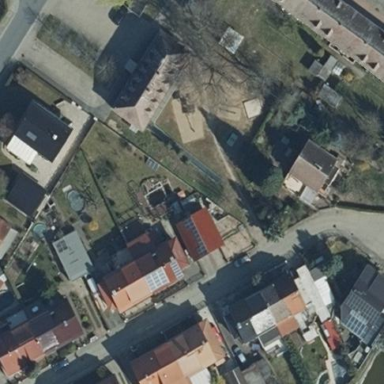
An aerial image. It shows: Residential area.